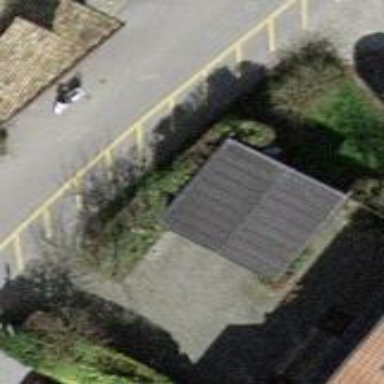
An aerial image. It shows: View of roof of building.